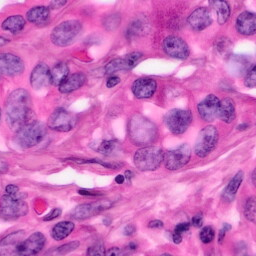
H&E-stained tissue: Pancreatic